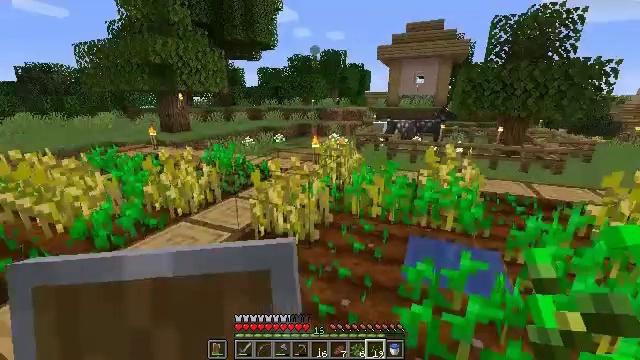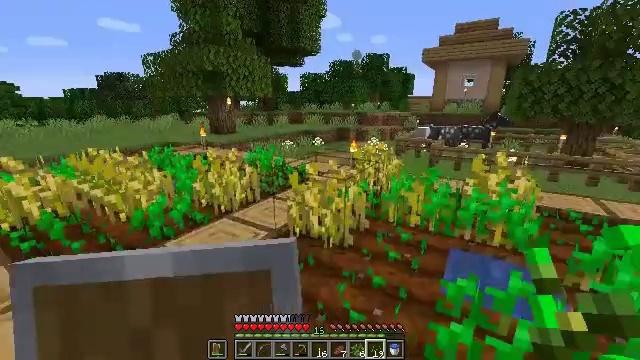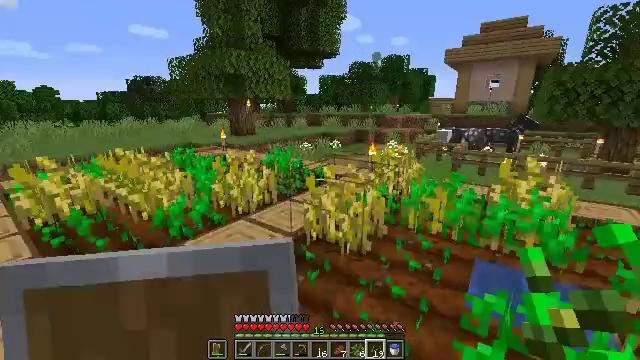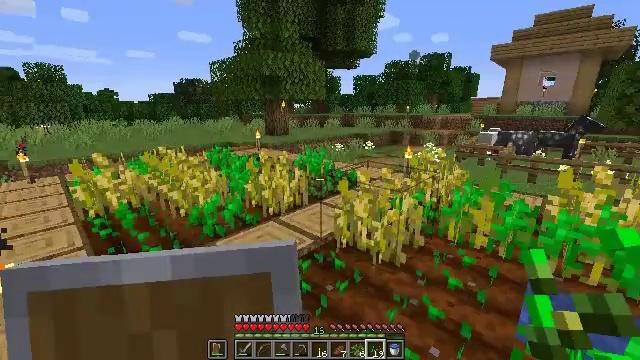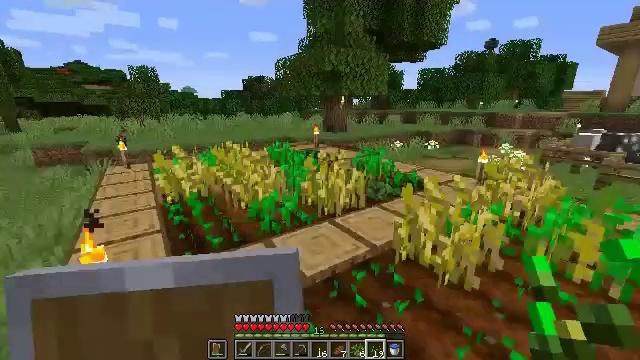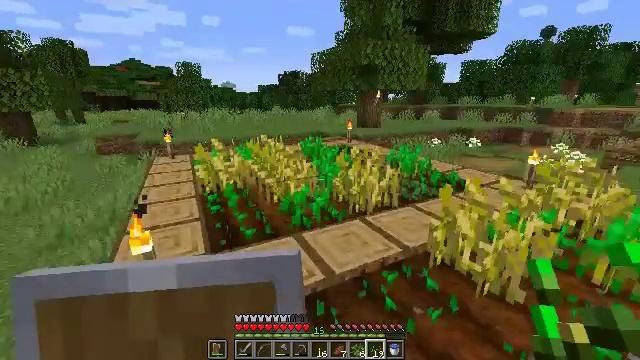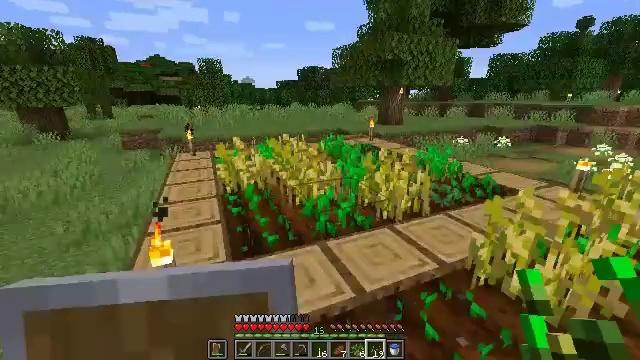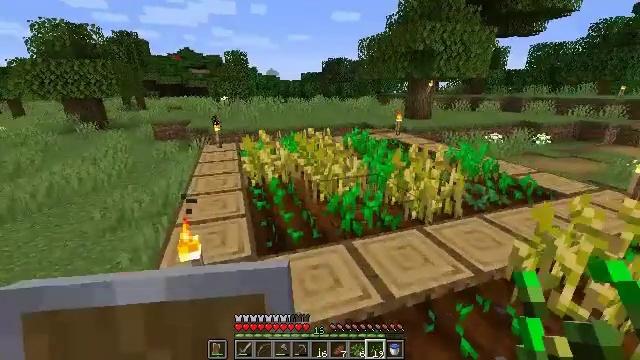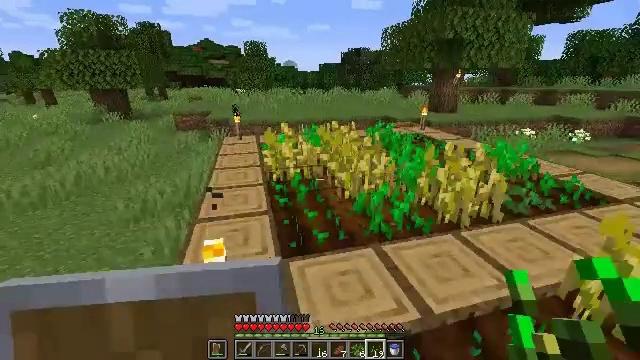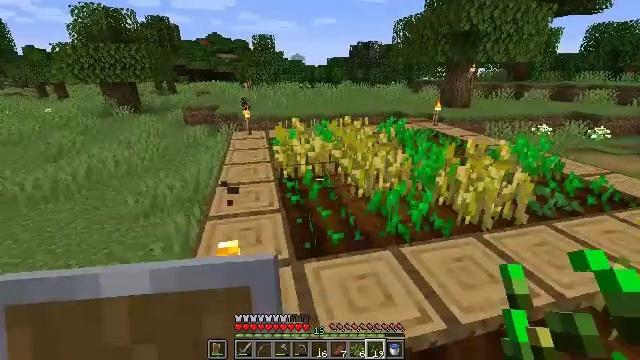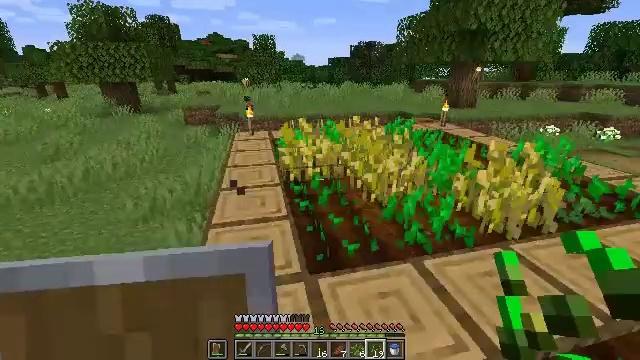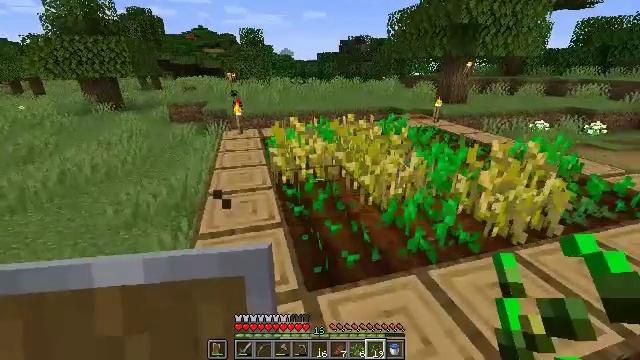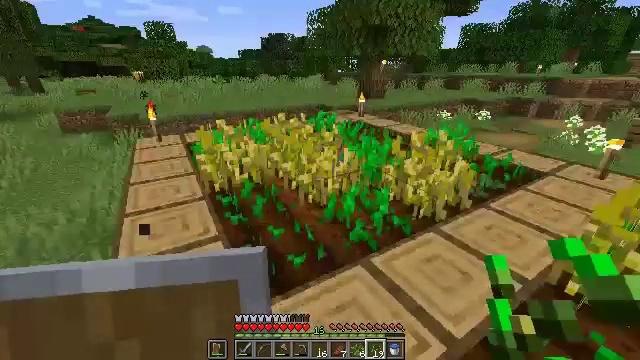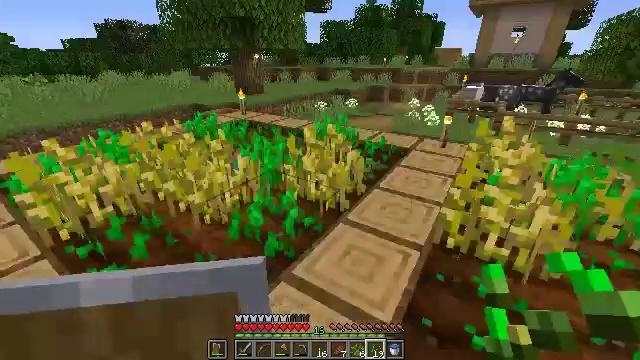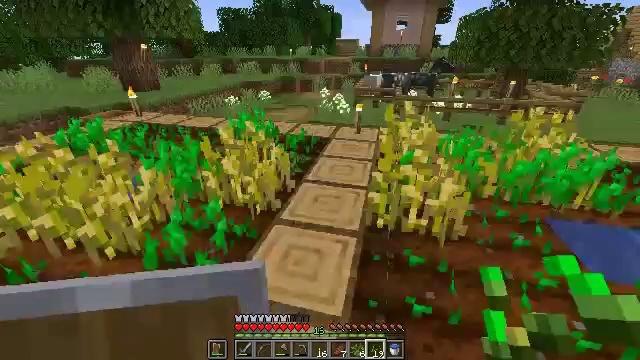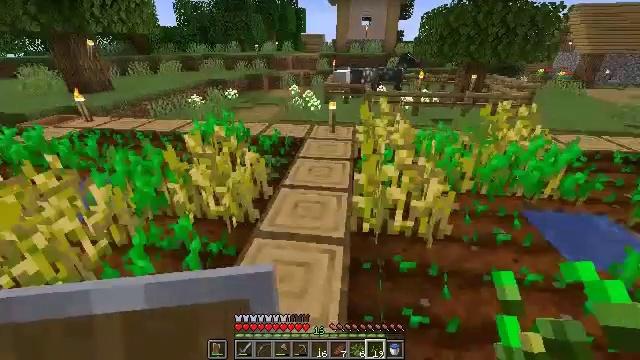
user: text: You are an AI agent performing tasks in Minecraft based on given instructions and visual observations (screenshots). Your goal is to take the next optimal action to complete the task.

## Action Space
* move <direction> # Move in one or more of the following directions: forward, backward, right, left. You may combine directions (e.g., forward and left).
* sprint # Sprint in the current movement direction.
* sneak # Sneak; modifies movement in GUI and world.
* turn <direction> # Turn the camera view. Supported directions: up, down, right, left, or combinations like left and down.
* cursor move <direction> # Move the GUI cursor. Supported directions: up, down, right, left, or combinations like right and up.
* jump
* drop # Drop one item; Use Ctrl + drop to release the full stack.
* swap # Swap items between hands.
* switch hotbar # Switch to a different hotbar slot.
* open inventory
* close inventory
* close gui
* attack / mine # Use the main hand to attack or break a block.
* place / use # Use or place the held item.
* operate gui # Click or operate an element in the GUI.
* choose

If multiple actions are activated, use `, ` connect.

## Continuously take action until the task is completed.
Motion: motion action
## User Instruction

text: Cut down the sugar cane stalks.
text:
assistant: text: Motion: turn left
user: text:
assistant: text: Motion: move forward, turn left
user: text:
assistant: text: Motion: move forward, turn left
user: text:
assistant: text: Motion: move forward and move left, turn left
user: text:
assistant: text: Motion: move forward and move left, turn left and down
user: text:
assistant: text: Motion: move forward and move left, turn left
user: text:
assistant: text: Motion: move forward and move left, turn left and down
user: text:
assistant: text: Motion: move forward and move left, turn left and down
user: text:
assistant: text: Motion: move forward and move left, turn left and down
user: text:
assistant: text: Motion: move forward
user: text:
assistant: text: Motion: move forward, turn right
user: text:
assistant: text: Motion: move forward, turn right
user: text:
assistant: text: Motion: move forward, turn right and down
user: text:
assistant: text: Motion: move forward, turn right and down
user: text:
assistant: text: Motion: move forward, turn right
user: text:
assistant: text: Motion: move forward, turn right
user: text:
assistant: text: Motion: move forward, turn right and up
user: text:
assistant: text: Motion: move forward, sprint, turn up
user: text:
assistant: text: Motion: move forward, sprint, turn left and up
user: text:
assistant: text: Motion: move forward, turn left
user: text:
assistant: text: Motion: move forward, turn left
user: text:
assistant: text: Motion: move forward, turn left
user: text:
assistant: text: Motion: move forward
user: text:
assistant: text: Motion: move forward
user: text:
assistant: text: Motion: move forward
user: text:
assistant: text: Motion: move forward
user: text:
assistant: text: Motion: move forward
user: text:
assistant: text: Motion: move forward
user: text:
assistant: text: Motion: move forward
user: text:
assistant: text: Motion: move forward